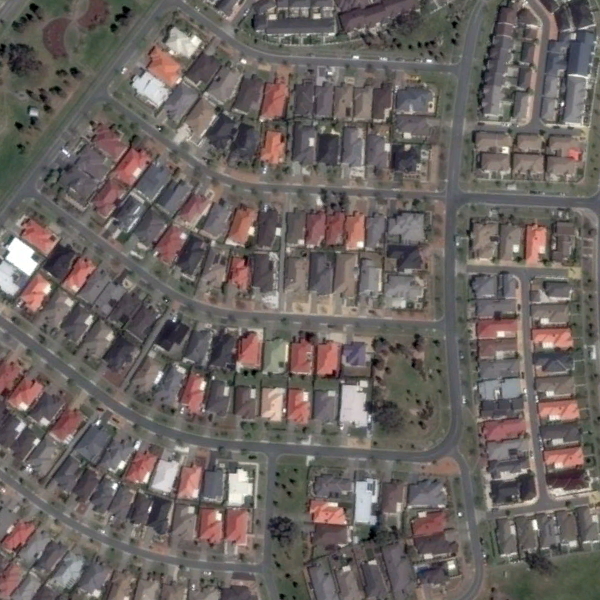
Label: DenseResidential